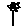
Label: flower